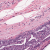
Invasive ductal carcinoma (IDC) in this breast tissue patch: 0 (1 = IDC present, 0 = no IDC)